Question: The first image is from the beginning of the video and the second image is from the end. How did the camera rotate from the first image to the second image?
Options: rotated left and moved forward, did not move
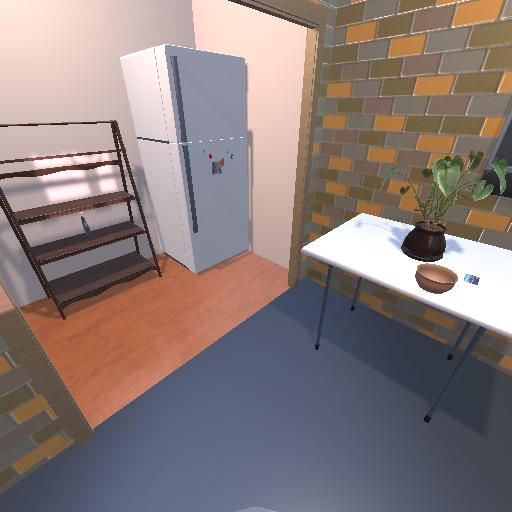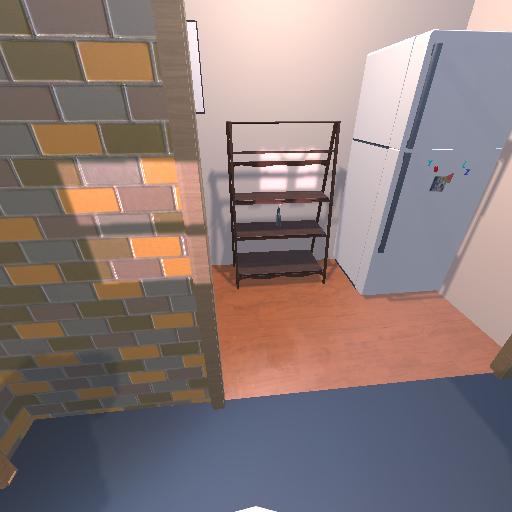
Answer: rotated left and moved forward